Question: In Instagram app when you add new photo you can see this table:

How can i create it? Any ideas
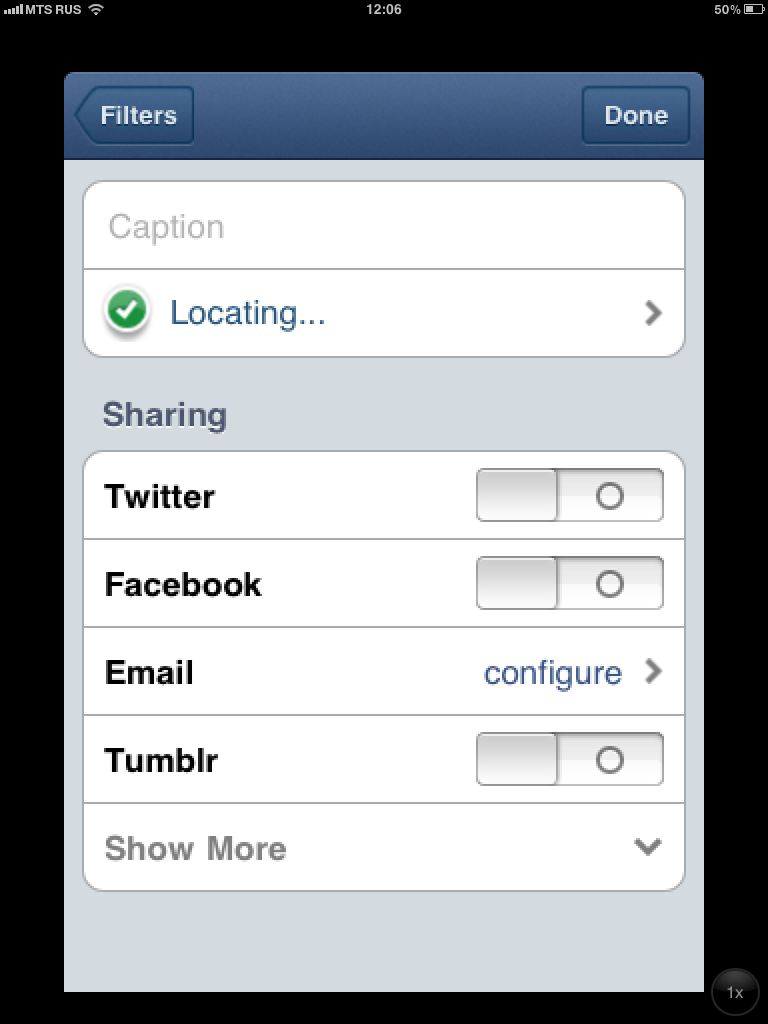
Answer: @Eugene its a 'group table' with multiple sections. If you don't know how to create group table then have a look at this tutorial - <URL>